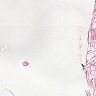
Metastatic tissue present: no